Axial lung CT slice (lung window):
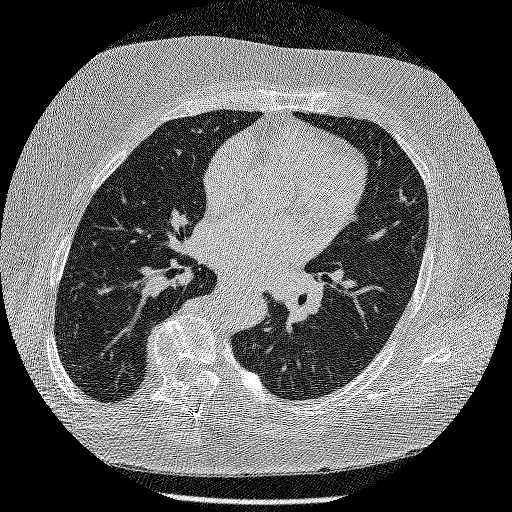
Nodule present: no